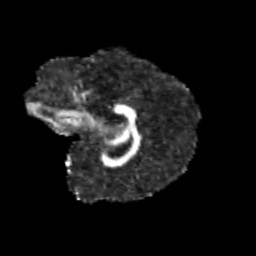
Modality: FA
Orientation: sagittal
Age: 11
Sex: female
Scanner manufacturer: siemens
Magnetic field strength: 3 T
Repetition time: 3.8 s
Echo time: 0.07 s